Question: I am trying to identify the reason of deadlock using SQL Server Profiler.
Here's the deadlock graph:

Both statements are followed by 'select scope_identity();'
Actually a have 2 concurrent processes that repeatedly do in a cycle.
What would i expect is that takes exclusive lock over the and takes a shared lock of the , and then they wait for each other to release their respective indeces.
What i see is that both processes wait for the same resource to be released - the clustered index. How can this be? The particular recourse should belong either to one process or to another. What do i miss here?
thanks to all in advance.
Edited: yes, isolation level is Serializible.
PS: probably, my assumption about the shared lock on non-clustered index was wrong as far as my select does not contain a 'where' statement
Edit2:
here is the part of xml:
'''
<resource-list>
<keylock hobtid="72057594148028416" dbid="29" objectname="<confidential>" indexname="PK_WP_Inbound_StockTransactionLine" id="lock9641700" mode="RangeS-S" associatedObjectId="72057594148028416">
<owner-list>
<owner id="process8e09288" mode="RangeS-S"/>
</owner-list>
<waiter-list>
<waiter id="process991ce08" mode="RangeI-N" requestType="convert"/>
</waiter-list>
</keylock>
<keylock hobtid="72057594148028416" dbid="29" objectname="<confidential>" indexname="PK_WP_Inbound_StockTransactionLine" id="lock9641700" mode="RangeS-S" associatedObjectId="72057594148028416">
<owner-list>
<owner id="process991ce08" mode="RangeS-S"/>
</owner-list>
<waiter-list>
<waiter id="process8e09288" mode="RangeI-N" requestType="convert"/>
</waiter-list>
</keylock>
</resource-list>
'''
According to this, i thinks that it is (googled that). But still, i don't understand how does this happen and what is the recommended remedy.
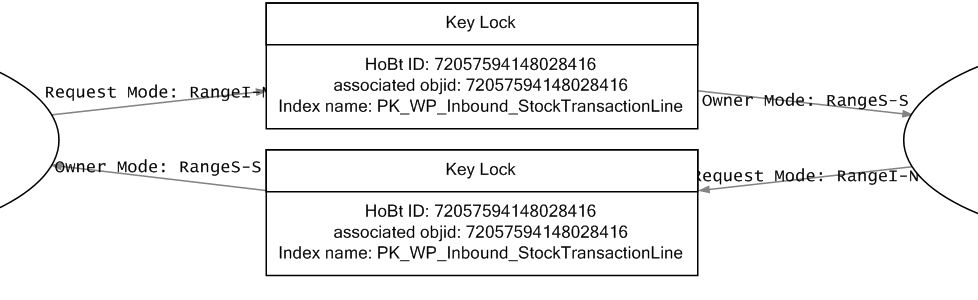
Answer: Consider following code being called from two parallel transactions(T1 and T2) accessing same record.
'''
Read LastRow
Insert AtLastRow
'''
Lets say context switch happens at 'Read'. So sequence of operations is
'''
T1 Read LastRow
T2 Read LastRow
T2 Insert AtLastRow // This will wait for T1 to finish.
T1 Insert AtLastRow // This will wait for T2 to finish. Hence deadlock!
'''
Above read will take 'Range S-S' lock. Insert at last also needs 'Range I-N' which is not compatable with existing 'Range S-S' lock held by other transactions. Hence it waits.
There can be multiple ways to solve this problem.
1. Use read committed as overall isolation level and not serializable. This will prevent taking Range locks.
2. Read with update lock (UPDLOCK). This will take exclusive update lock in 1st place. Hence other transaction will wait at Read itself.
3. Avoid the read and insert/update pattern. Just straight go ahead with insert/update and let it fail.
Let me know if you have any questions.